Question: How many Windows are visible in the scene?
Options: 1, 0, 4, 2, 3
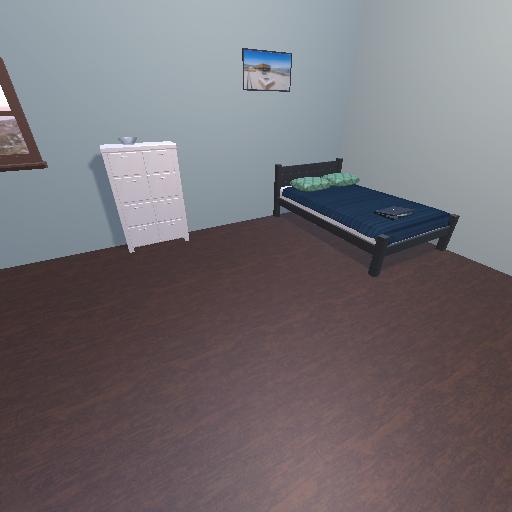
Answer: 1